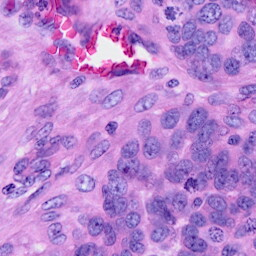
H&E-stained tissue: Ovarian